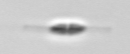
Label: Cylindrotheca